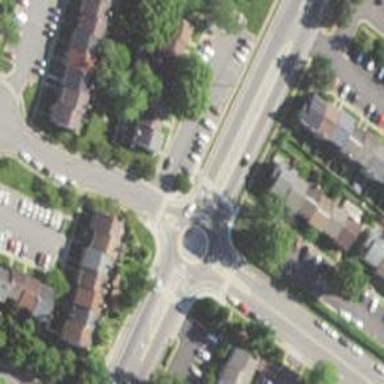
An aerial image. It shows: Asphalt road that is secondary route leading to roundabout.